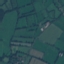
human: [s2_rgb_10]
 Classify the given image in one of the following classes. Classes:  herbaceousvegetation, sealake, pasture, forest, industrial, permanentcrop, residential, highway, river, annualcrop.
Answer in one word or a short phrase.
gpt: Pasture